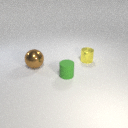
small yellow metal cylinder behind large brown metal sphere